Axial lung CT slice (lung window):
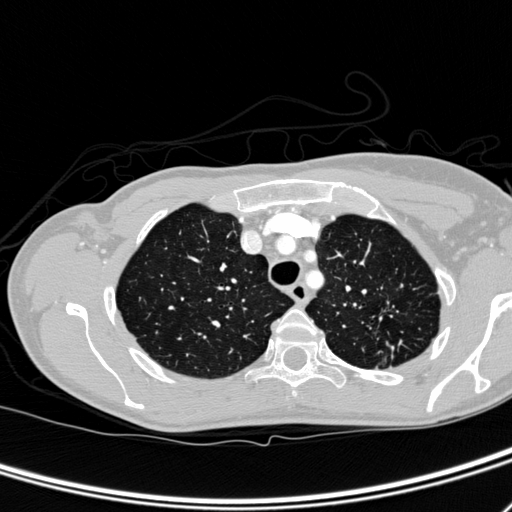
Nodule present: no